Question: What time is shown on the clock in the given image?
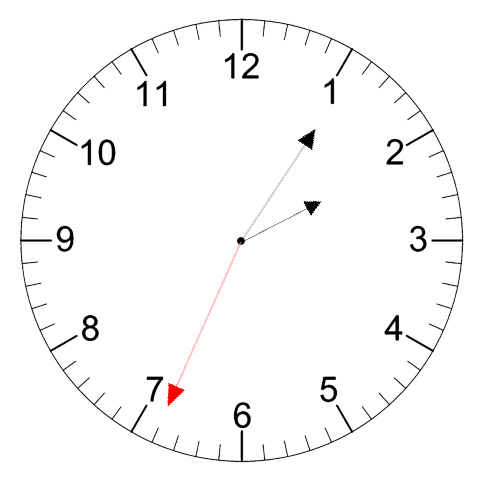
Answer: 02:05:34